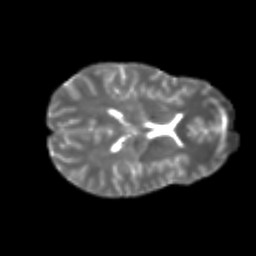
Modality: T2w
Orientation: axial
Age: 22
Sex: female
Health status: healthy
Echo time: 0.074 s